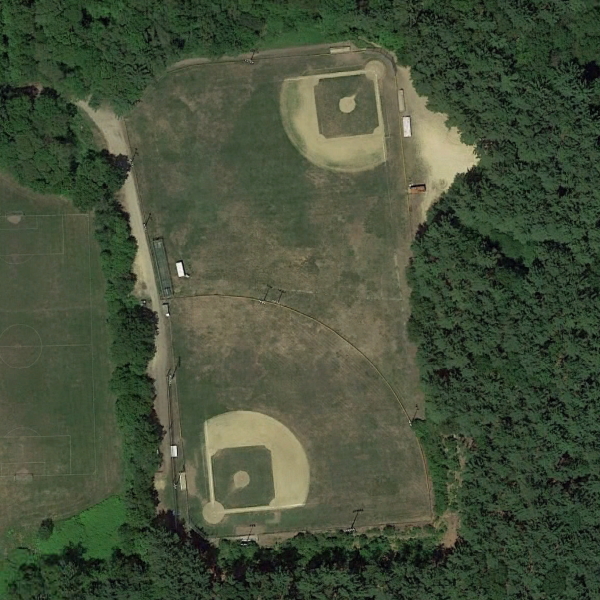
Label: BaseballField